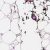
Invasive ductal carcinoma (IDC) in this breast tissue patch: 0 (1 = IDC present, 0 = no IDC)